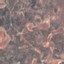
Label: HerbaceousVegetation